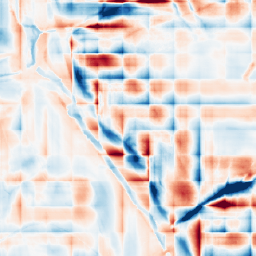
Category: wavelet
Decomposition family: wavelet_dwt
Decomposition parameters: wavelet: db2
level: 5
Upsampling method: area
Upsampling parameters: scale: 2
Upsampling scale: 2